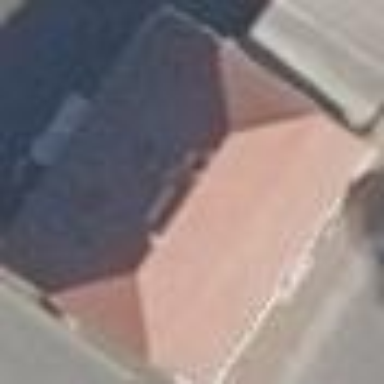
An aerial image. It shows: Detached building with half-hipped roof.